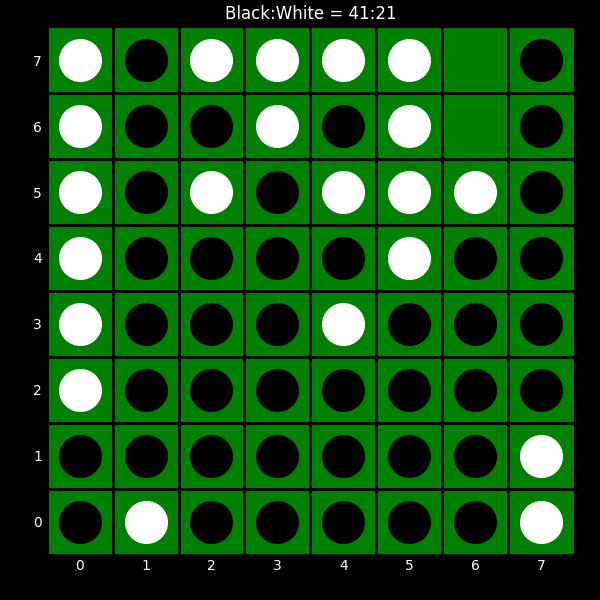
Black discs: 41
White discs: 21